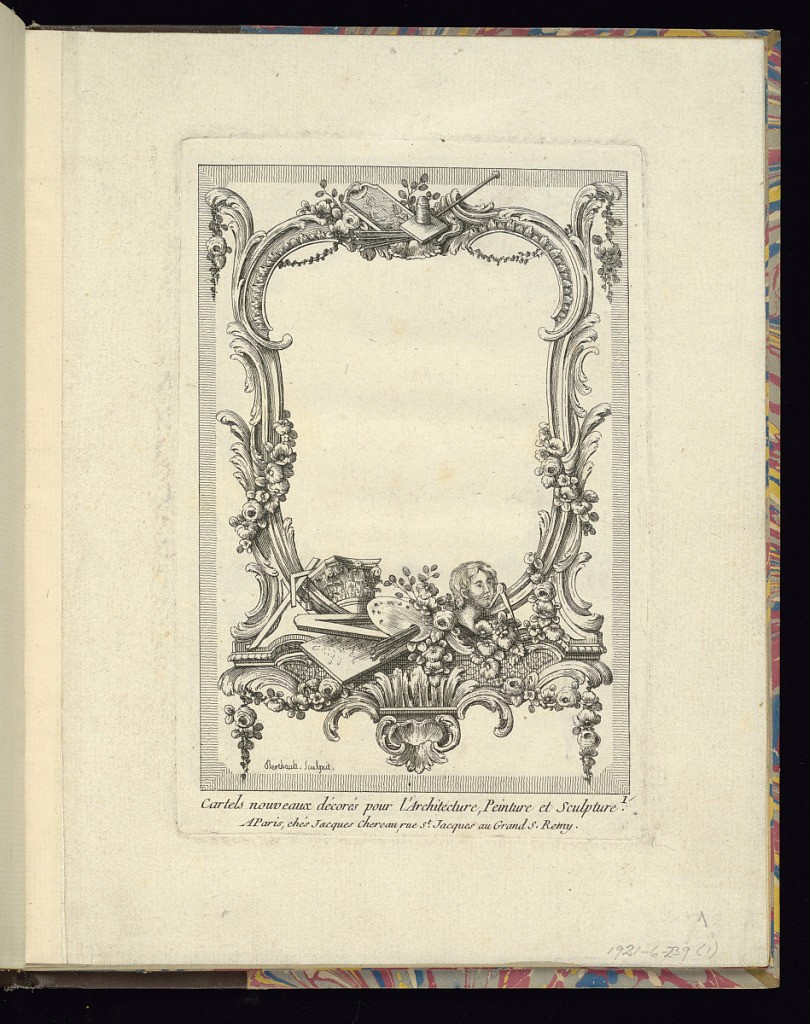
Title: Title Page
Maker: Pierre-Gabriel Berthault, French, 1737–1831
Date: ca. 1758
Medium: Etching and engraving on laid paper
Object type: Print
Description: Design of a rocaille frame with scrolls, flowers, and attributes of the art, including a maulstick, paintbrushes, a palette, a bust, a compass, a straight-edge, and a Corinthian Capital. The plate is signed and numbered.